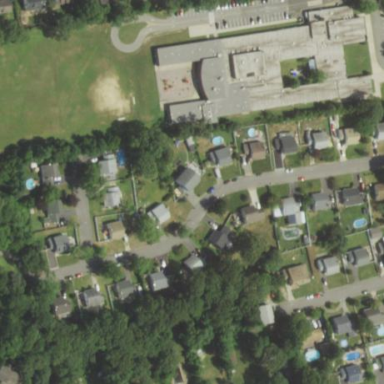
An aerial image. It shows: School.